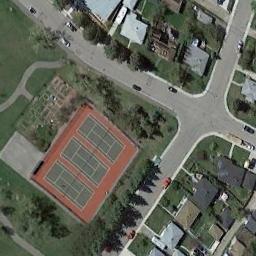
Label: tennis_court